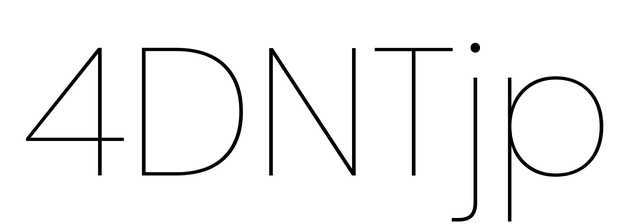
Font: Poppins-Thin